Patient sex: M
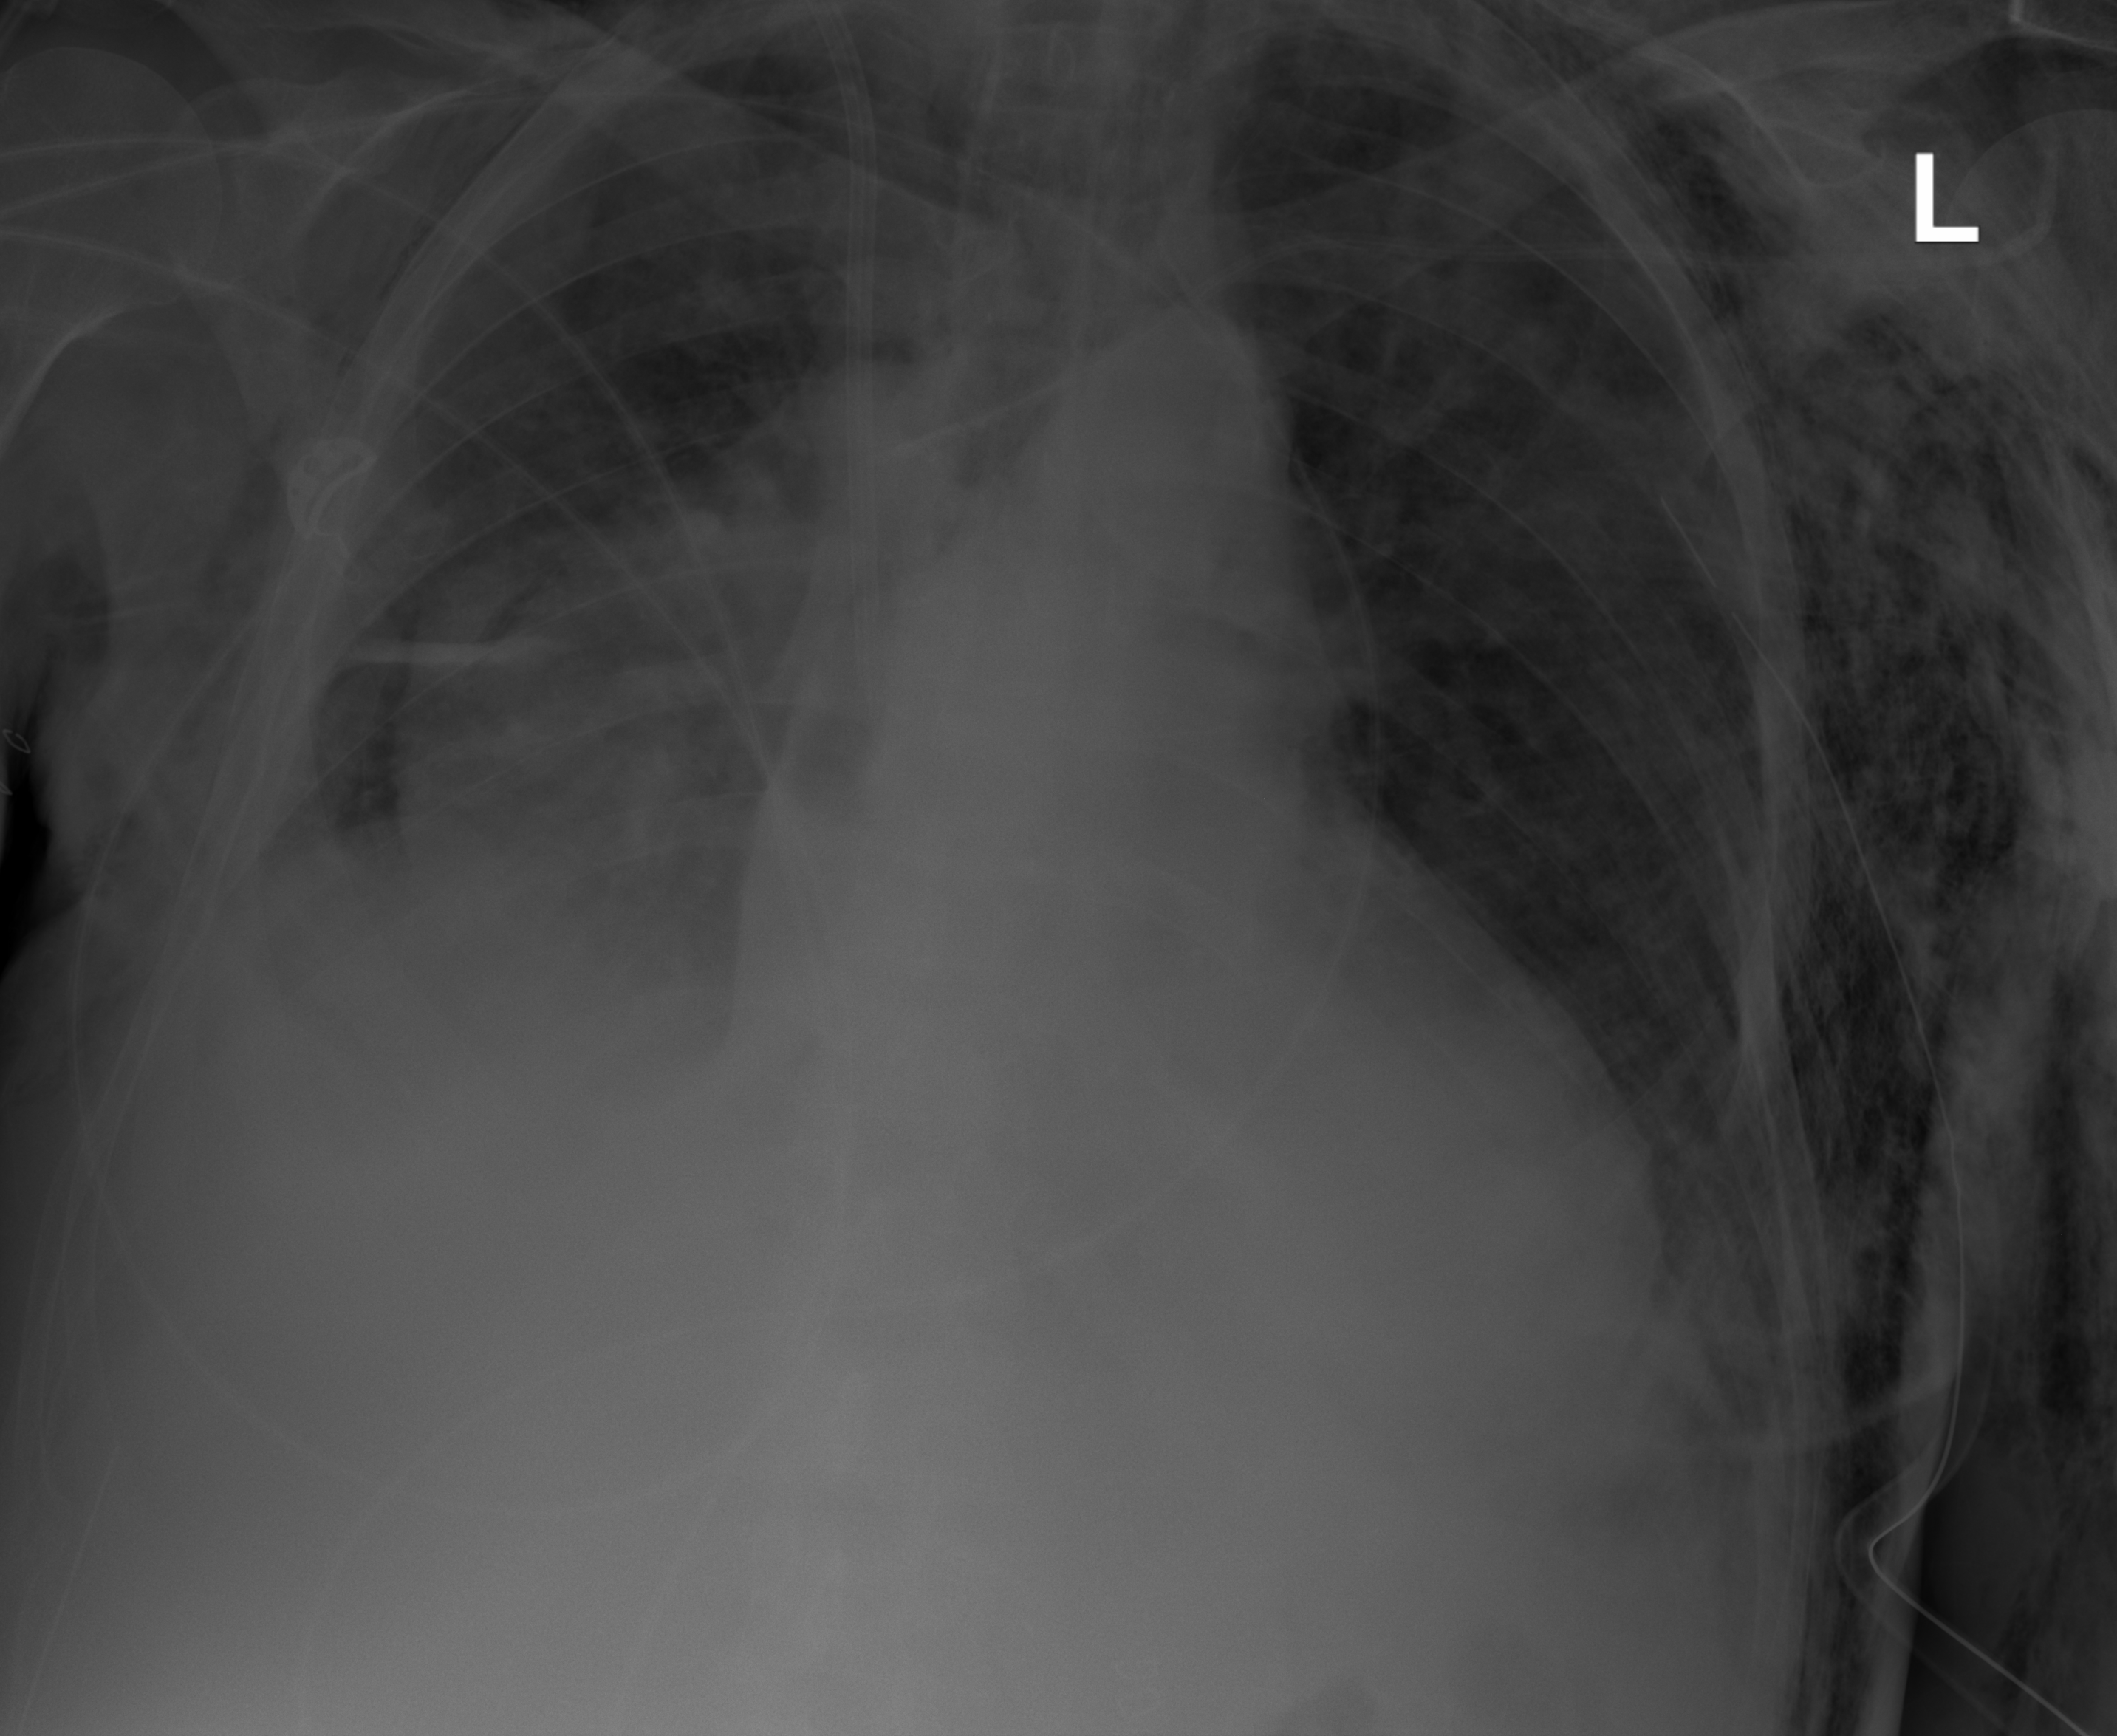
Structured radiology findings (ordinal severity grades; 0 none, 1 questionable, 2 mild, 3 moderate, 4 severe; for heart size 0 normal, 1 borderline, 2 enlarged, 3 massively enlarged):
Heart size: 0
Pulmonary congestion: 0
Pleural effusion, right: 2
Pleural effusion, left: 0
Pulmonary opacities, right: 1
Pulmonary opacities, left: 0
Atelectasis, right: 3
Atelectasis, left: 2